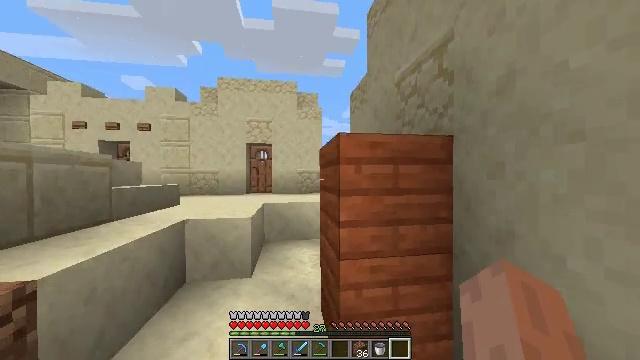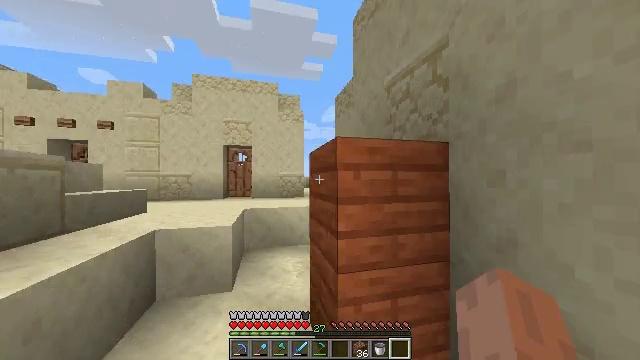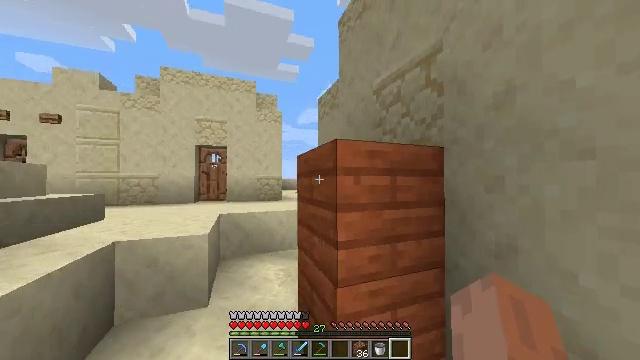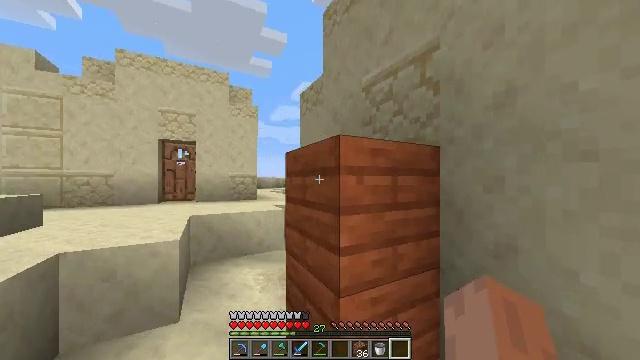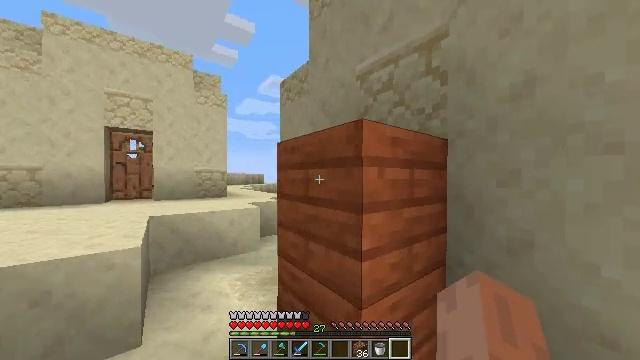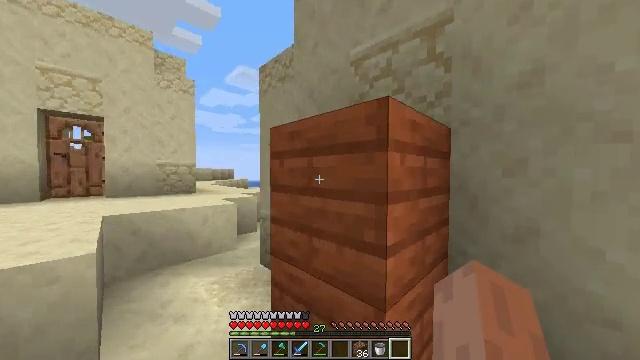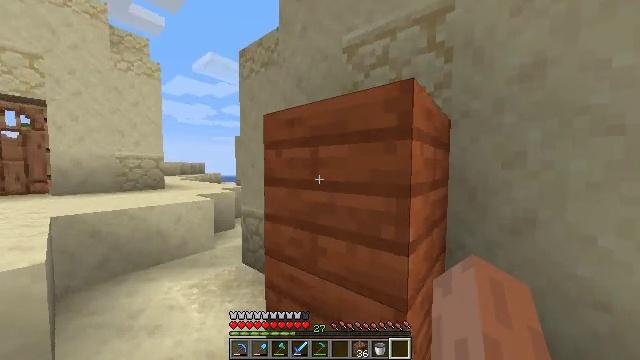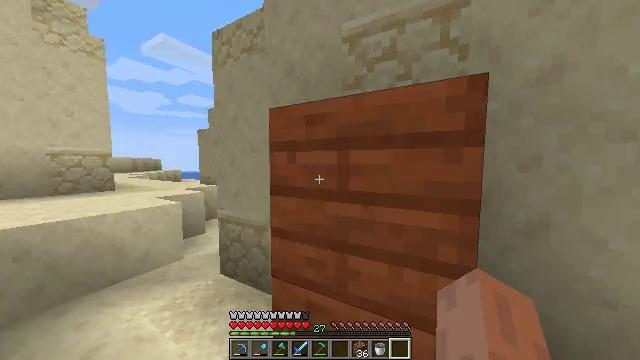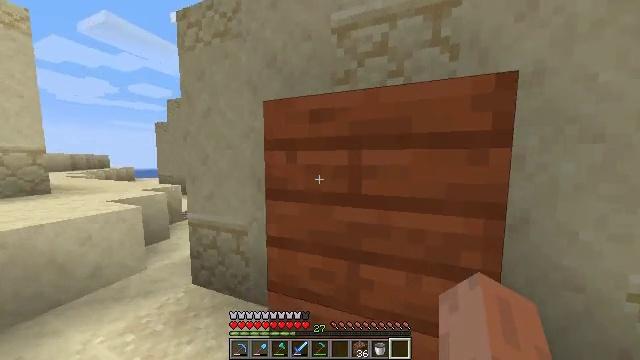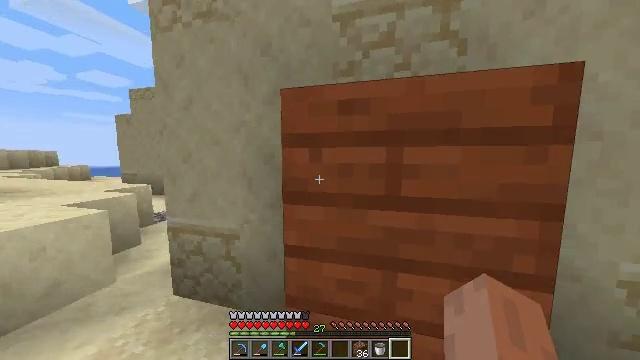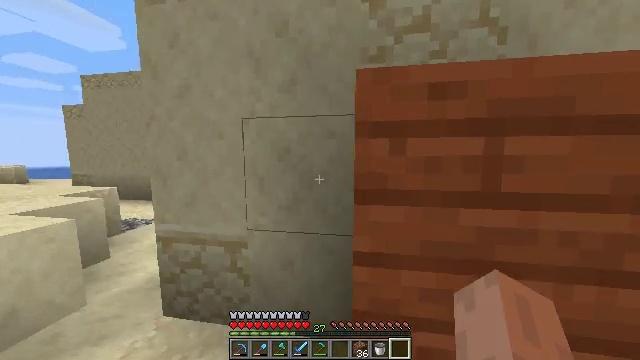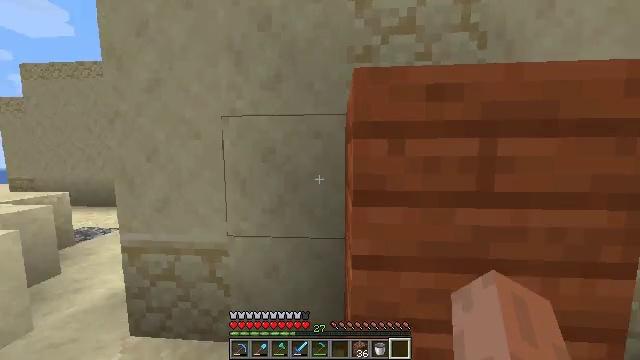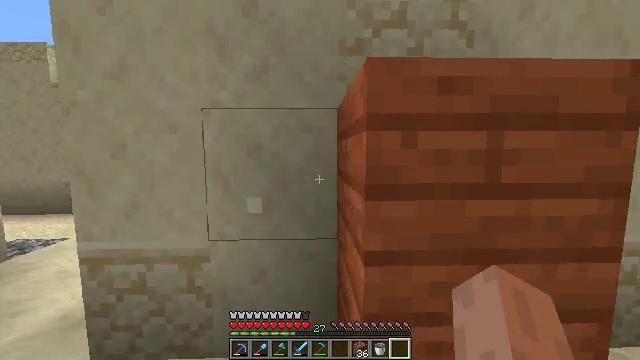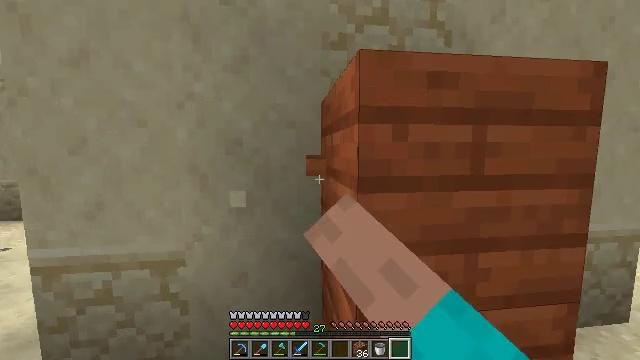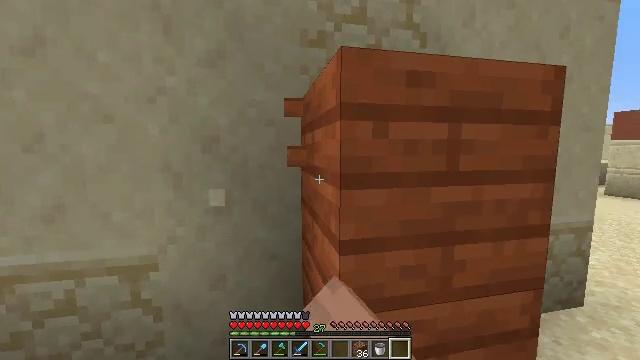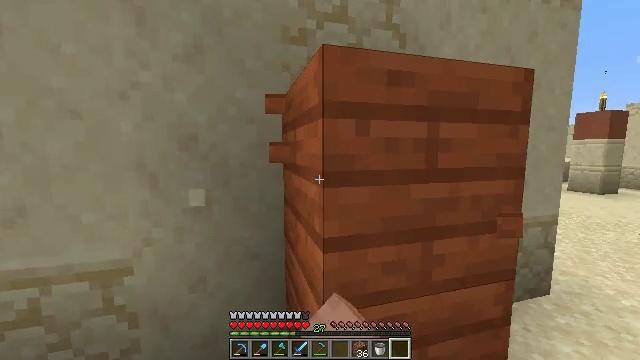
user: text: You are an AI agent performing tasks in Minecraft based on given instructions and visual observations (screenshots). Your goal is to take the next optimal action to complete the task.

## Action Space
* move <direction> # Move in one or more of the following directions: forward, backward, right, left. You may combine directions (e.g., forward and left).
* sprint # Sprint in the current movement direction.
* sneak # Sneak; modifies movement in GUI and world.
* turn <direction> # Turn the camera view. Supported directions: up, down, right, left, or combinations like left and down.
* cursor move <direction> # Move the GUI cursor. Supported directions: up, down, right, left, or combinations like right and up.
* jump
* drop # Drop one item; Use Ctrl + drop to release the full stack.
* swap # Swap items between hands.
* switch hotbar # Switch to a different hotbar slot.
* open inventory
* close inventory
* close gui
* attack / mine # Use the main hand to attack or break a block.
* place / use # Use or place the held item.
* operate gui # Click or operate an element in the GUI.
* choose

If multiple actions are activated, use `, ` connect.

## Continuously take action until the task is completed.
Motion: motion action
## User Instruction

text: Mine acacia planks.
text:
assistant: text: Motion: move forward and move left, turn right
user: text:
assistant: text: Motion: move forward and move left, turn right
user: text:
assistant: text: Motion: move forward and move left, turn right
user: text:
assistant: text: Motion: move forward and move left, turn right and down
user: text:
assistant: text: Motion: move forward and move left, turn right and down
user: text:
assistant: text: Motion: move forward and move left, turn right and down
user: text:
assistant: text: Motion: move forward and move left, turn right and down
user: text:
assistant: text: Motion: move forward and move left, turn right
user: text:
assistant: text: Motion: move left, turn right and down
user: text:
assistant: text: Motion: move left, turn right
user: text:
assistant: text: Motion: turn right
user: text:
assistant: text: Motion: turn right, attack / mine
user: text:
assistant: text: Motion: turn right, attack / mine
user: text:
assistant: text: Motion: turn right, attack / mine
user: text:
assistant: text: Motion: turn right, attack / mine
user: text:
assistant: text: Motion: turn right, attack / mine
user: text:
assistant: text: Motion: turn right, attack / mine
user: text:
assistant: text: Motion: turn right, attack / mine
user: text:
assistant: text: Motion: turn right, attack / mine
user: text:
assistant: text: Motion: attack / mine
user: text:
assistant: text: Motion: attack / mine
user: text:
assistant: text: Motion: attack / mine
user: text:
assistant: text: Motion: attack / mine
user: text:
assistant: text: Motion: attack / mine
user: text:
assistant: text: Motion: attack / mine
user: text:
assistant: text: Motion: attack / mine
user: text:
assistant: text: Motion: attack / mine
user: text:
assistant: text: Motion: attack / mine
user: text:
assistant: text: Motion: attack / mine
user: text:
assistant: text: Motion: attack / mine